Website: macys
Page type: customer-info-address
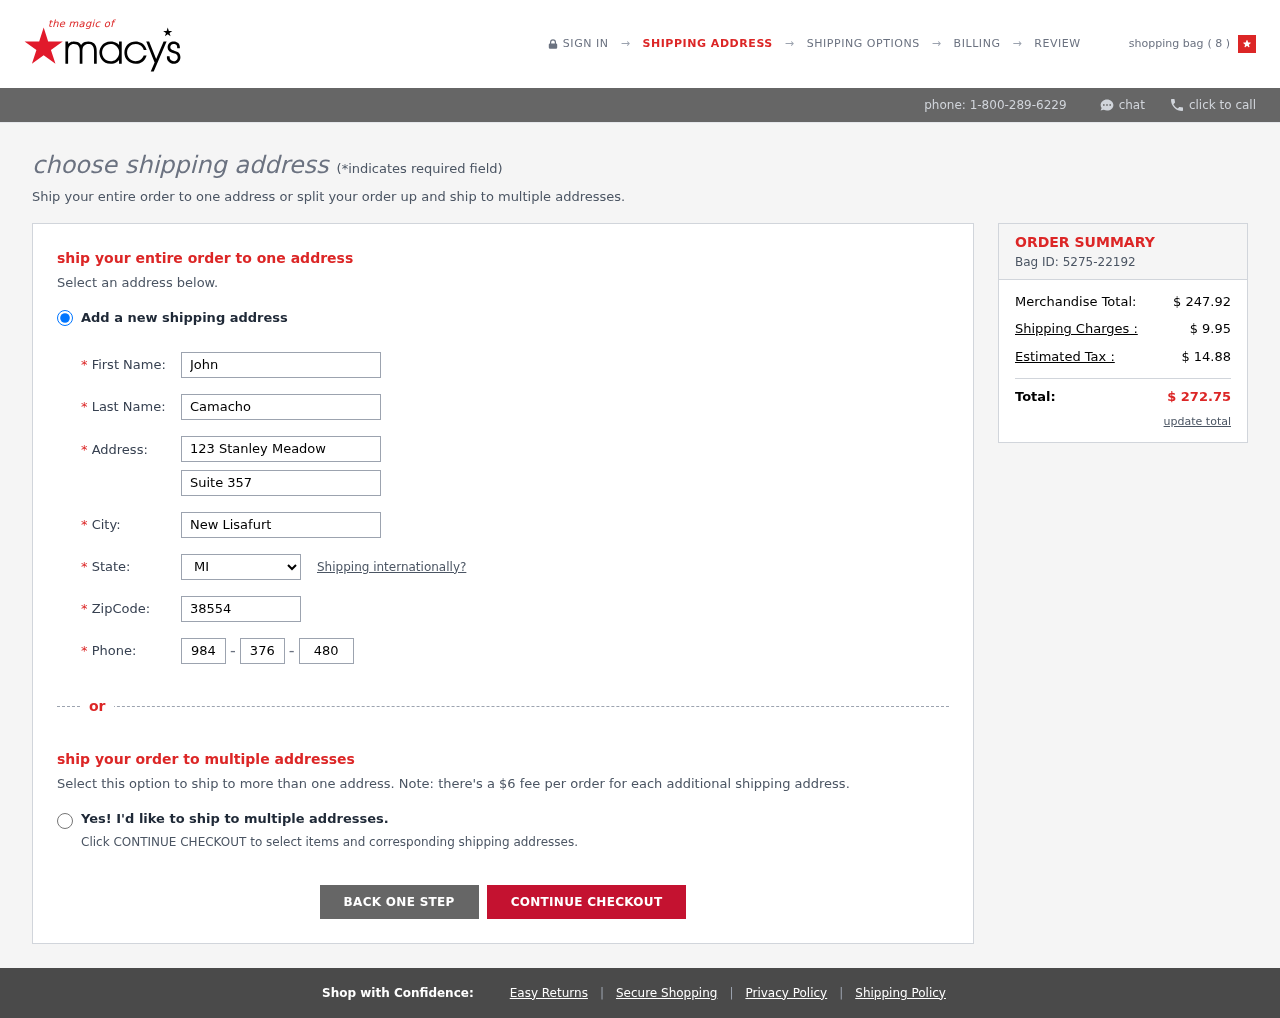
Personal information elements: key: PII_CITY
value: New Lisafurt
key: PII_FIRSTNAME
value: John
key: PII_LASTNAME
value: Camacho
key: PII_PHONE_AREA
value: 984
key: PII_PHONE_PREFIX
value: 376
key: PII_PHONE_SUFFIX
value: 4803
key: PII_POSTCODE
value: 38554
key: PII_STATE_ABBR
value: MI
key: PII_STREET
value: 123 Stanley Meadow
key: PII_STREET2
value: Suite 357
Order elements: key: ORDER_NUM_ITEMS
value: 8
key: ORDER_ID
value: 5275-22192
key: ORDER_SUBTOTAL
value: $ 247.92
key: ORDER_SHIPPING_COST
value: $ 9.95
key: ORDER_TAX
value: $ 14.88
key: ORDER_TOTAL
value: $ 272.75